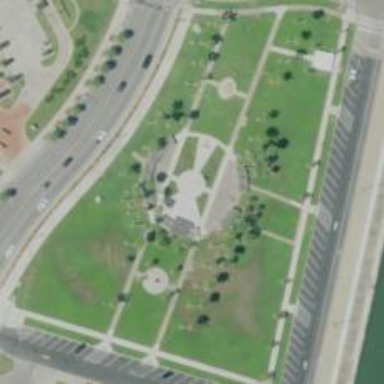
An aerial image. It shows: Historic memorial.